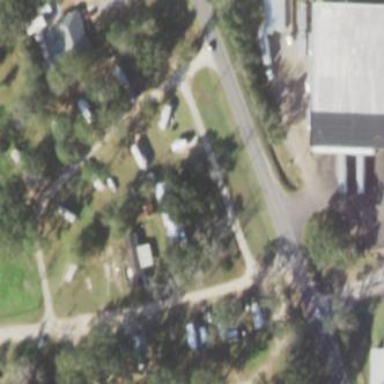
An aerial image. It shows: Residential area known as trailer park.